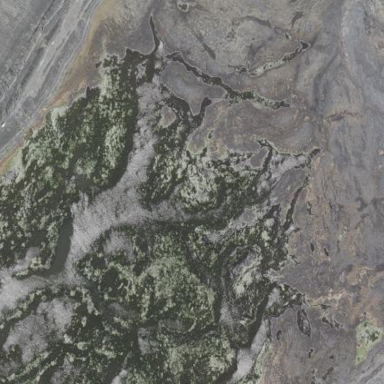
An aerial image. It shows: Man-made tailings pond.